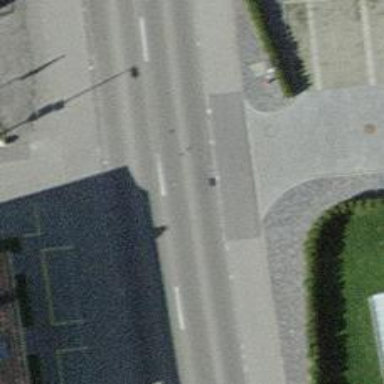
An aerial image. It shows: Primary highway with asphalt surface. It has sidewalks on both sides and cycle track.